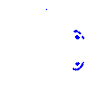
Particle: kaon